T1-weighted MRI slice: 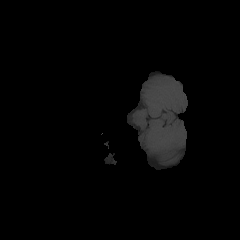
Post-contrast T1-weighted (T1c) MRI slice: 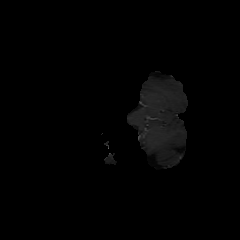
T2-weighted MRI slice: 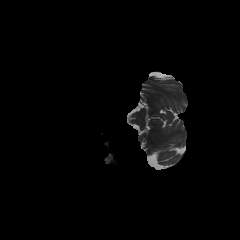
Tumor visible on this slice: no